Question: I've installed the Stack Exchange MiniProfiler, and View Source shows that it is rendering the expected HTML. However it does not show the little profile detail box in the corner - what could be wrong?
'''
<script src="/v2/Scripts/jquery-1.6.1.min.js" type="text/javascript"></script>
<link rel="stylesheet" type="text/css" href="/v2/mini-profiler-includes.css?v=1.7.0.0">
<script type="text/javascript" src="/v2/mini-profiler-yepnope.1.0.1.js"></script>
<script type="text/javascript">
yepnope([
{ test: window.jQuery, nope: '/v2/mini-profiler-jquery.1.6.1.js' },
{ test: window.jQuery && window.jQuery.tmpl, nope: '/v2/mini-profiler-jquery.tmpl.beta1.js' },
{ load: '/v2/mini-profiler-includes.js?v=1.7.0.0',
complete: function() {
jQuery(function() {
MiniProfiler.init({
ids: ["025bbb91-9605-44b7-b33d-d8b196326dbc","2c74ce3e-8de6-4f8d-920a-e8708b22231b"],
path: '/v2/',
version: '1.7.0.0',
renderPosition: 'left',
showTrivial: false,
showChildrenTime: false,
maxTracesToShow: 15
});
});
}
}]);
</script>
'''
And in my Global.asax.cs:
'''
protected void Application_BeginRequest()
{
if (Request.IsLocal)
{
MiniProfiler.Start();
}
}
protected void Application_EndRequest()
{
MiniProfiler.Stop();
}
'''

EDIT: Thanks to Sam's input I've tracked the problem to my .ajaxSetup() method. When it is commented out the profile box shows again. But I can't see why this is a problem:
'''
$.ajaxSetup({
data: "{}",
dataFilter: function (data) {
var msg;
if (data == "") {
msg = data;
}
else if (typeof (JSON) !== 'undefined' && typeof (JSON.parse) === 'function') {
msg = JSON.parse(data);
}
else {
msg = eval('(' + data + ')');
}
if (msg.hasOwnProperty('d')) {
return msg.d;
}
else {
return msg;
}
}
});
'''
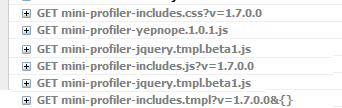
Answer: My guess is that the global dataFilter is interfering with MiniProfiler's '$.get()' for jQuery Templates template files. Calling 'JSON.parse()' on an HTML fragment will definitely throw an error.
Since you're using a recent version of jQuery, the optimized JSON parsing isn't something you need to add manually. That functionality was included in jQuery core in 1.4.
So, most simply, try changing your global dataFilter to this:
'''
$.ajaxSetup({
data: "{}",
dataFilter: function (msg) {
if (msg.hasOwnProperty('d')) {
return msg.d;
}
else {
return msg;
}
}
});
'''
If that doesn't fix it, you might want to look into jQuery 1.5's converters instead of the global dataFilter, which allow you to apply a dataFilter-like operation to responses of certain Content-Type. Some good examples from the guy that actually did the jQuery 1.5 AJAX rewrite here: <URL>